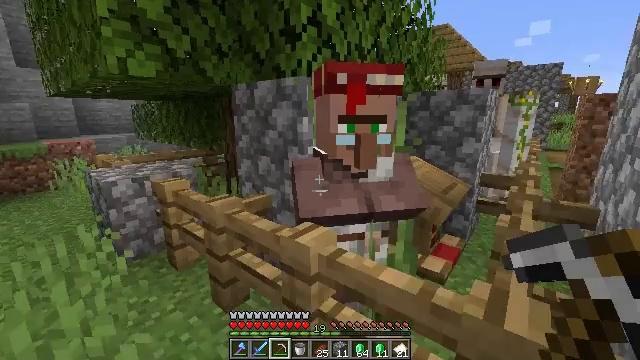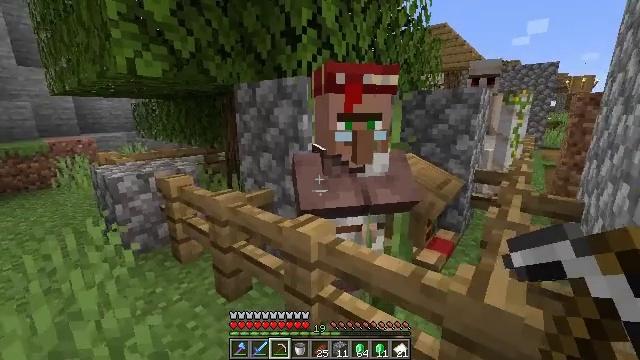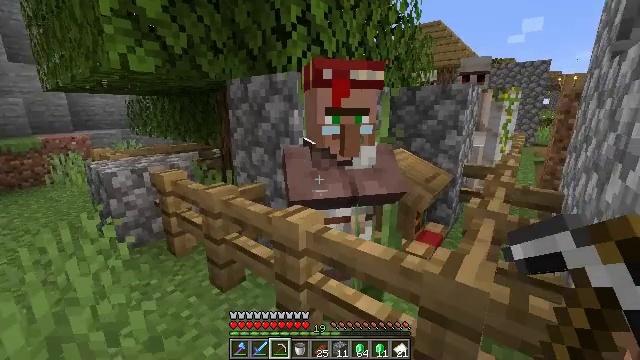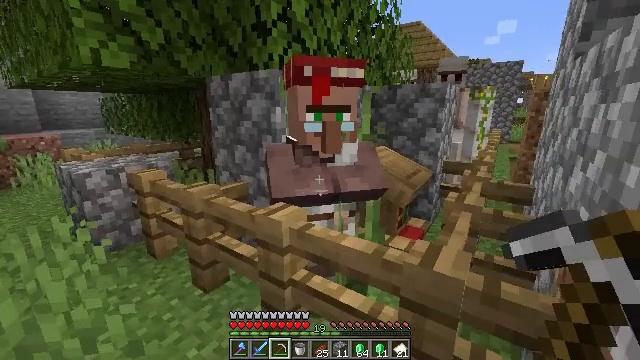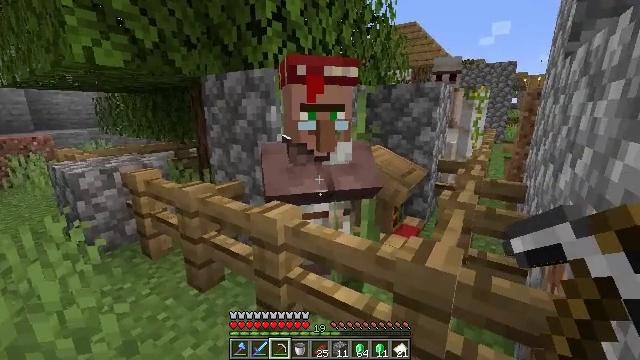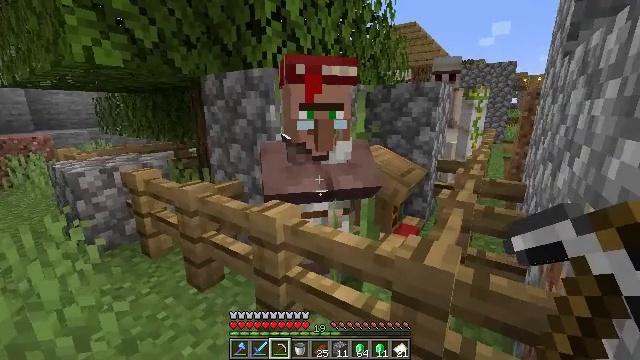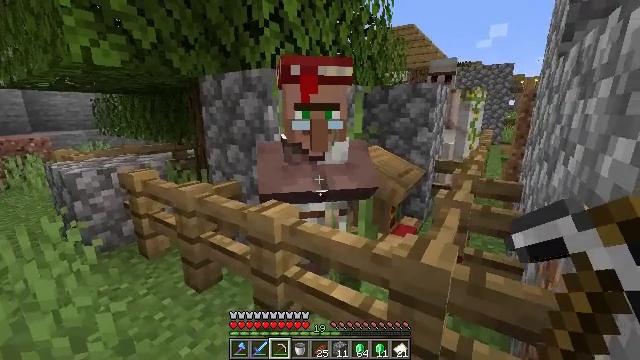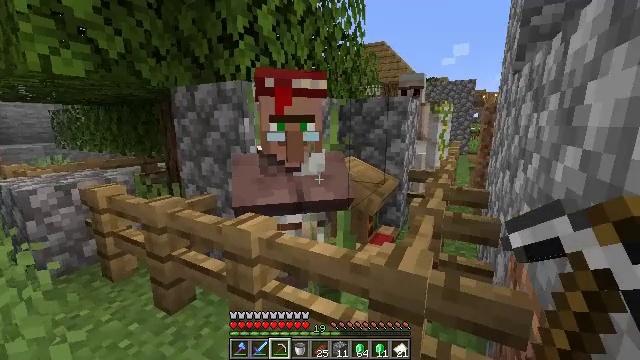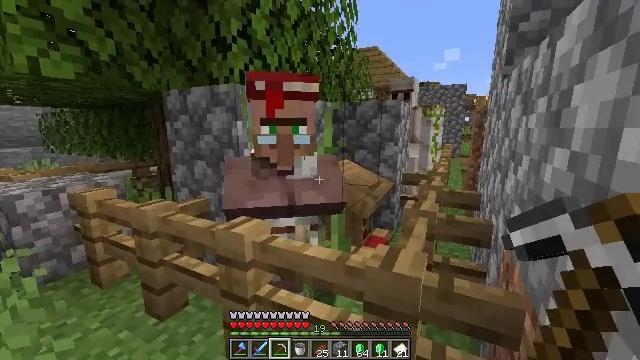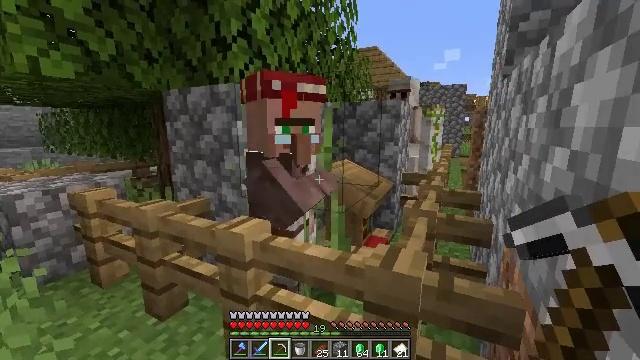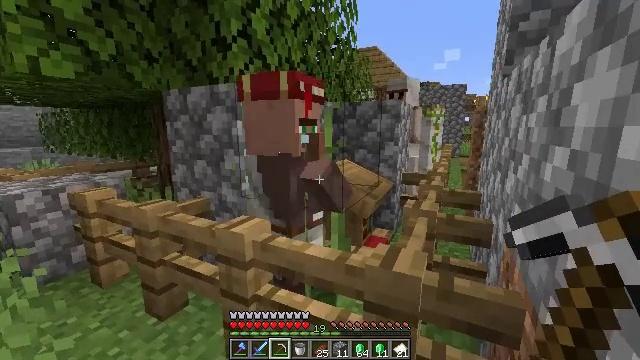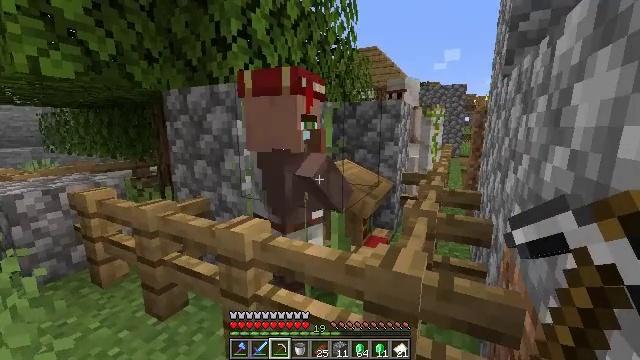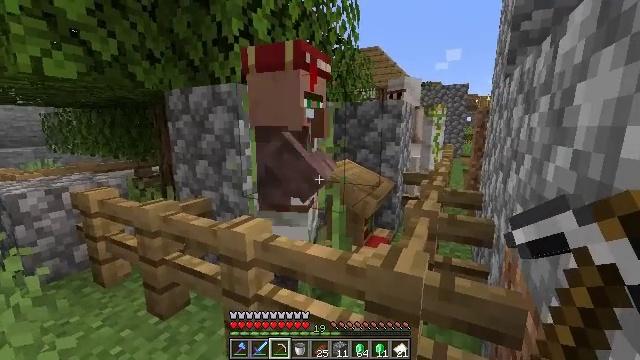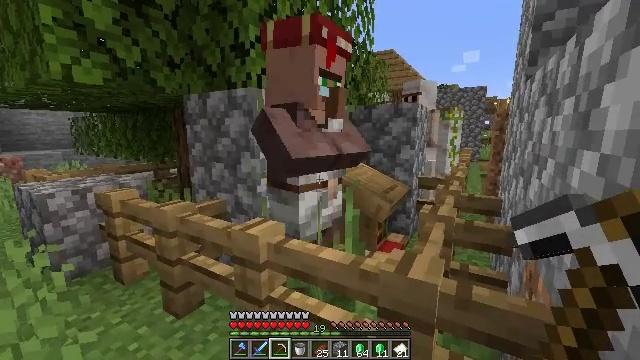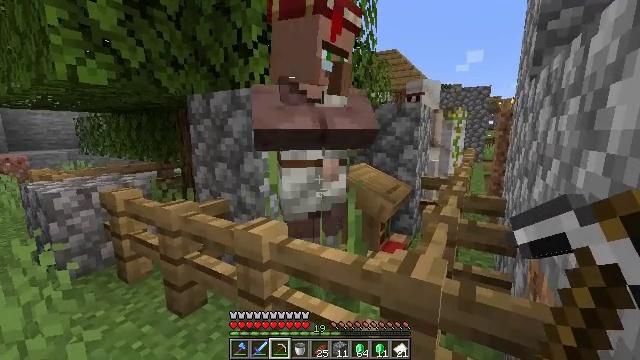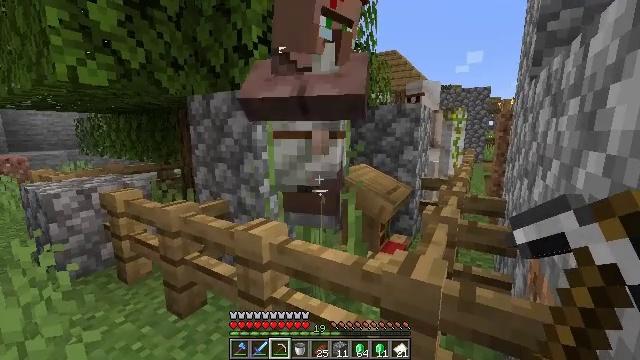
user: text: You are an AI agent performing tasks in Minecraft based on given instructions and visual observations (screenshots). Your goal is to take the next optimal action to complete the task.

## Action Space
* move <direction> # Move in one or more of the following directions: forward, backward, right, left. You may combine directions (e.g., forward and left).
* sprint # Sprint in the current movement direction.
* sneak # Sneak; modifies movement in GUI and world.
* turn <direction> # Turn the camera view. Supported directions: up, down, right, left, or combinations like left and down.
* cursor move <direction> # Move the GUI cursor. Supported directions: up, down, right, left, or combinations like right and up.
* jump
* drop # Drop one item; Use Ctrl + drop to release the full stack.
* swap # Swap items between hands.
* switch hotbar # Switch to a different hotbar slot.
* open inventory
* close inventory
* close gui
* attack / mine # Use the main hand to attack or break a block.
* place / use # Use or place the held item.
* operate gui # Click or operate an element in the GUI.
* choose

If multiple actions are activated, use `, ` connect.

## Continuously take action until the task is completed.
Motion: motion action
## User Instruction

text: Craft a lantern from iron nuggets and a torch.
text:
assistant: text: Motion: move back
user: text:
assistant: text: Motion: no_op
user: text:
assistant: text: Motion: turn right
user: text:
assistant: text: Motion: no_op
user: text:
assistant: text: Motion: no_op
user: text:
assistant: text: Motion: no_op
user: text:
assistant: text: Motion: turn right and up
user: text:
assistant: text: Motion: turn right
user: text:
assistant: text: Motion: no_op
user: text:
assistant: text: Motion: no_op
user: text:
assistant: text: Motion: no_op
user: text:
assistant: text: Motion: no_op
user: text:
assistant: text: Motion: turn left
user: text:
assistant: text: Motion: no_op
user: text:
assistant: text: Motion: no_op
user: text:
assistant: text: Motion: use / place
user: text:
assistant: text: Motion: use / place
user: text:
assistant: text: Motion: use / place
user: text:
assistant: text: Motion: no_op
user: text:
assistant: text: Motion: turn up
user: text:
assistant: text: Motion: cursor move up
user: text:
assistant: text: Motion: cursor move down
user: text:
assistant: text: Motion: no_op
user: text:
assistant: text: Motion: no_op
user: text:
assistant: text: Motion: no_op
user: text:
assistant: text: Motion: no_op
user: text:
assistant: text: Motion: no_op
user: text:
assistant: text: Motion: no_op
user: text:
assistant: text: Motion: no_op
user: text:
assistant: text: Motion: no_op